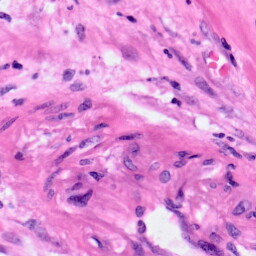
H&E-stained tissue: Pancreatic